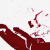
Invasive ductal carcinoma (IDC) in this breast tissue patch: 0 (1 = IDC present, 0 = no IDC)